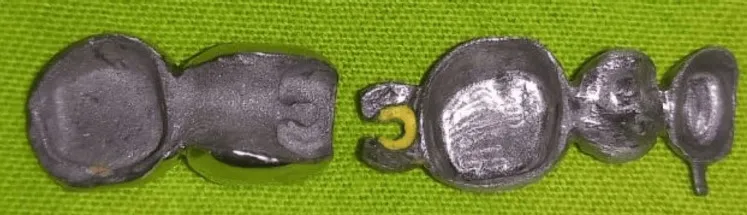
Metal coping with semi-precision attachments at 46 and 47.
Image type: medical_photograph (other_medical_photograph)